Question: My main working tool is IntelliJ. So I use it to create XML files and layouts for Android activities. However, if I open such XML file in Eclipse, it does not recognize it as layout file and does not load its GUI designer (I open XML file via Eclipse Layout Editor). If I create an XML file in Eclipse, the GUI designer loads properly.
The very content of Eclipse layout XML filet and IntelliJ layout XML file is 100% identical.
What am I doing wrong?
//////////////////////////////////////////////////////////////
EDIT: I have created new project in IntelliJ. Added some test elements into Main.xml. Exported project to Eclipse format (File->Export to Eclipse...). Closed IntelliJ, opened Eclipse, Imported the newly created project, opened Main.xml with Layout Editor and NOTHING again. This is structure of Main.xml
'''
<?xml version="1.0" encoding="utf-8"?>
<LinearLayout xmlns:android="http://schemas.android.com/apk/res/android"
android:orientation="vertical"
android:layout_width="fill_parent"
android:layout_height="fill_parent"
>
<TextView
android:layout_width="fill_parent"
android:layout_height="wrap_content"
android:text="Hello World, MyActivity"
/>
<TextView
android:layout_height="wrap_content"
android:layout_width="wrap_content"
android:text="just testing text"/>
<ImageView
android:layout_height="wrap_content"
android:layout_width="wrap_content"
android:src="@drawable/icon"/>
<LinearLayout
android:layout_height="wrap_content"
android:layout_width="wrap_content">
<TextView
android:layout_height="wrap_content"
android:layout_width="wrap_content"
android:text="test inside of layout"/>
</LinearLayout>
</LinearLayout>
'''
And this is how Eclipse Layout Editor sees this XML file.

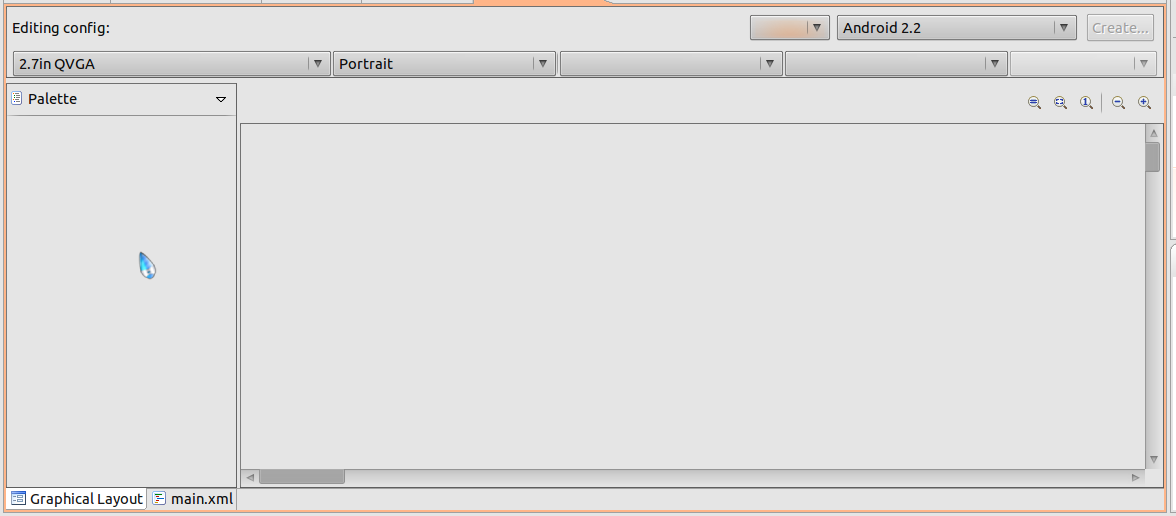
Answer: Once you copy the file to the 'res/layout' folder, right click on the project in the project explorer and hit refresh to let it know Eclipse the file is there. You might need to clean the project and rebuild also.
An xml file does not depend on where you created, it's just text.